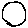
Label: circle